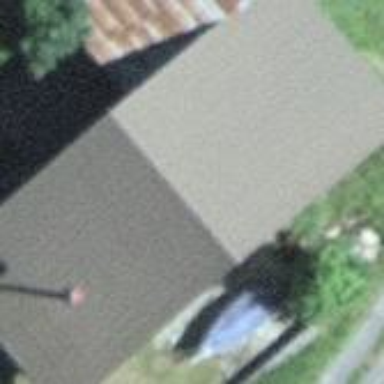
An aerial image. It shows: Farm building.